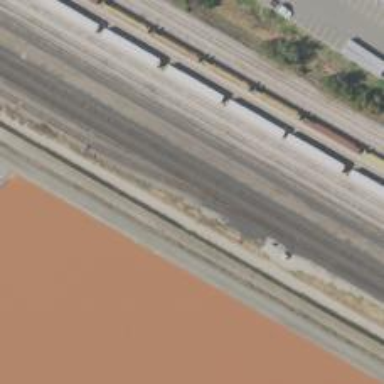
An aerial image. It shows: Railway siding for service.